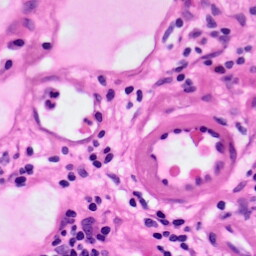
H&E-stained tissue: Pancreatic